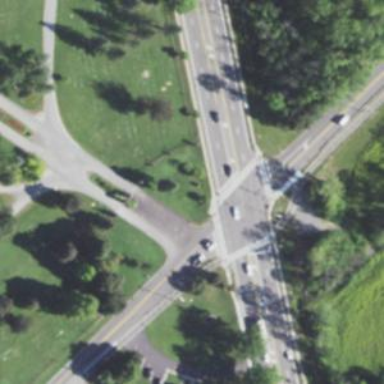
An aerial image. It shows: Primary highway with separate asphalt sidewalks.